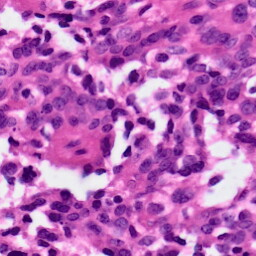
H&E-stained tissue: Ovarian